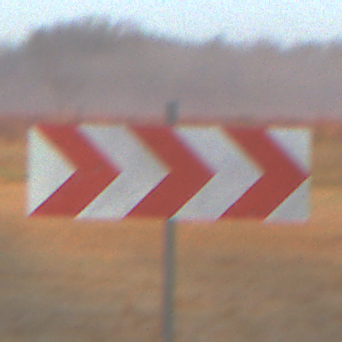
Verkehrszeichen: RichtungstafelnInKurvenGrossLinks
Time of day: Dawn
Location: Outdoor (Nature)
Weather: Clear
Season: NotSpecified
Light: Natural